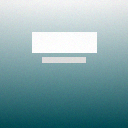
Screen state: on